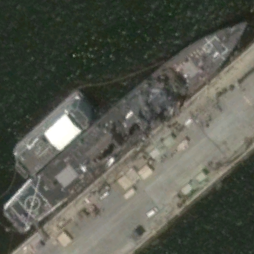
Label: destroyer